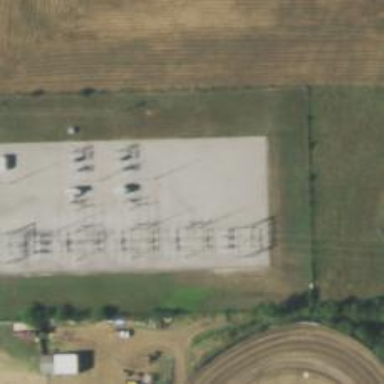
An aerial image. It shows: Switch for power supply.